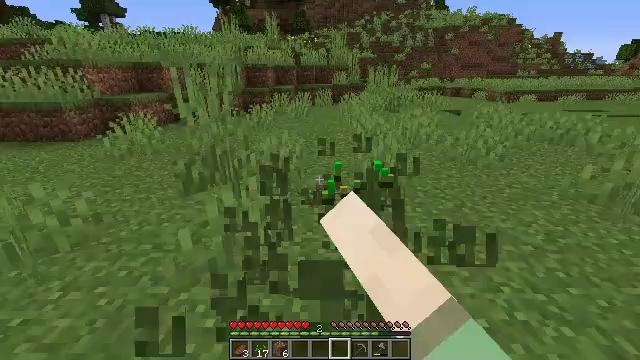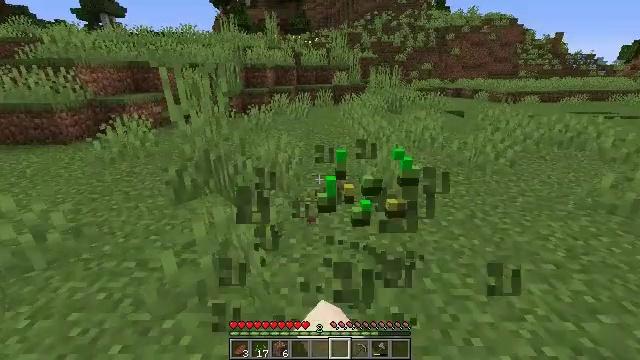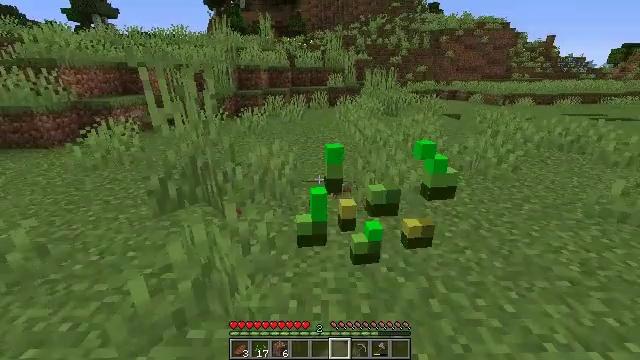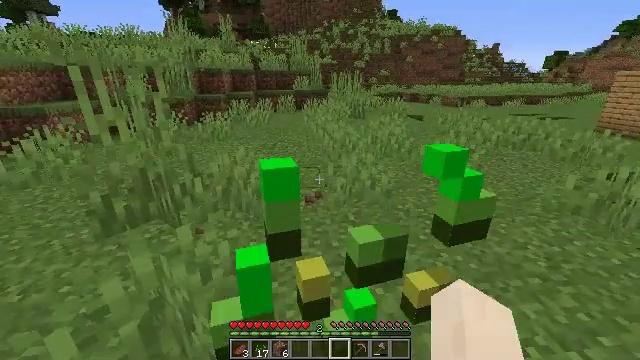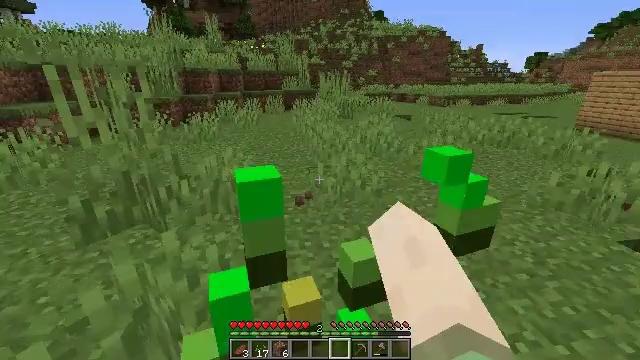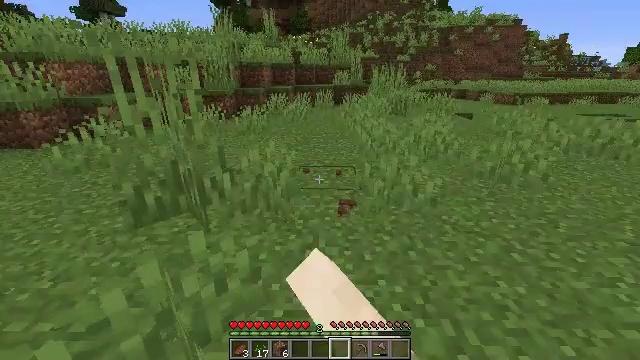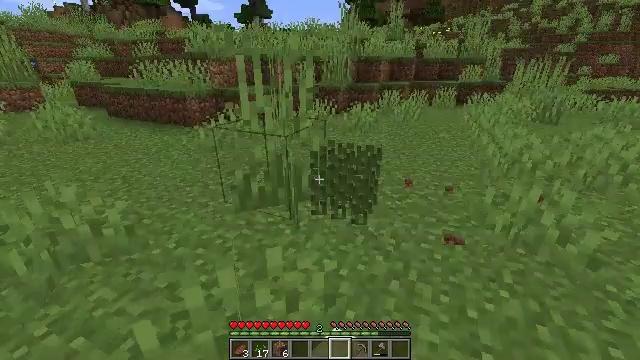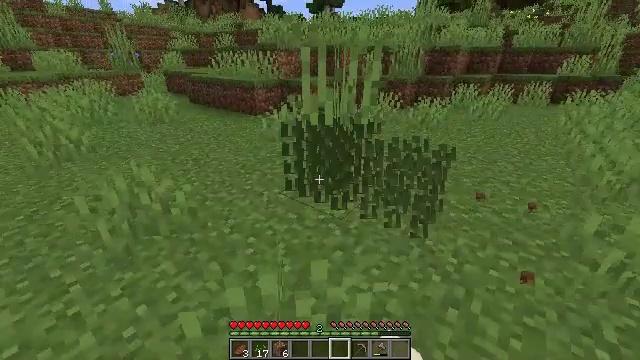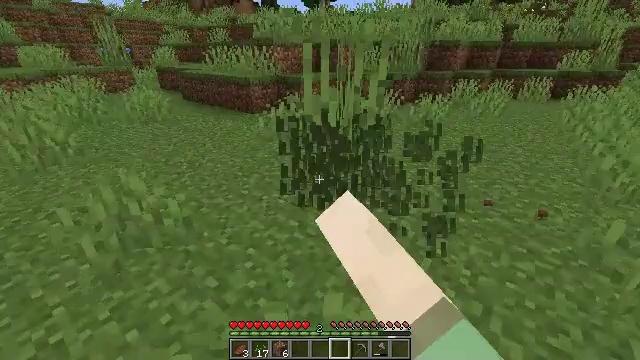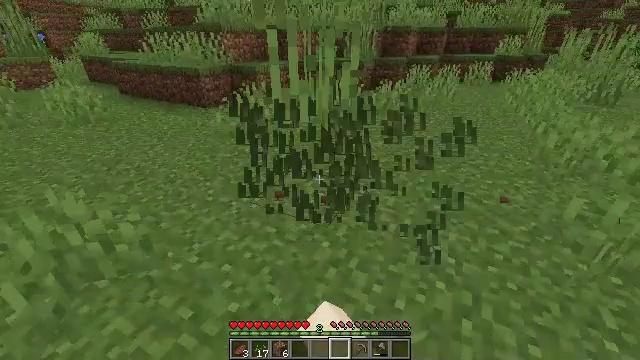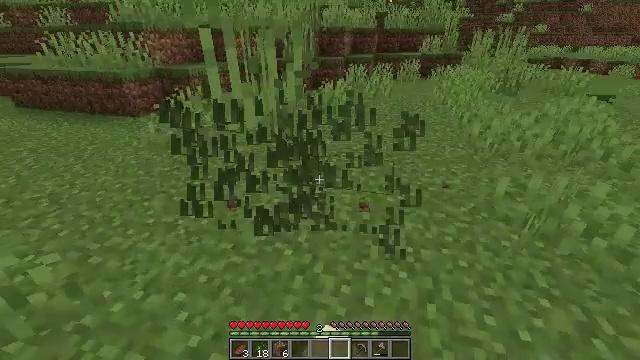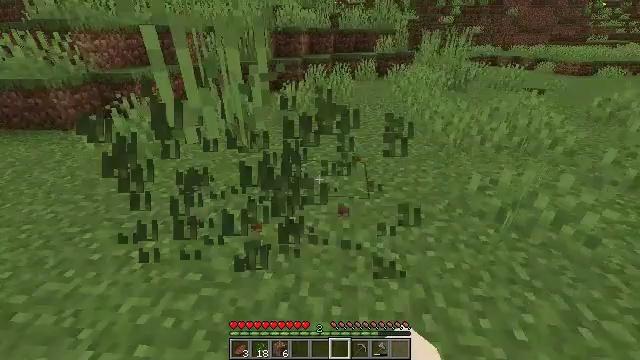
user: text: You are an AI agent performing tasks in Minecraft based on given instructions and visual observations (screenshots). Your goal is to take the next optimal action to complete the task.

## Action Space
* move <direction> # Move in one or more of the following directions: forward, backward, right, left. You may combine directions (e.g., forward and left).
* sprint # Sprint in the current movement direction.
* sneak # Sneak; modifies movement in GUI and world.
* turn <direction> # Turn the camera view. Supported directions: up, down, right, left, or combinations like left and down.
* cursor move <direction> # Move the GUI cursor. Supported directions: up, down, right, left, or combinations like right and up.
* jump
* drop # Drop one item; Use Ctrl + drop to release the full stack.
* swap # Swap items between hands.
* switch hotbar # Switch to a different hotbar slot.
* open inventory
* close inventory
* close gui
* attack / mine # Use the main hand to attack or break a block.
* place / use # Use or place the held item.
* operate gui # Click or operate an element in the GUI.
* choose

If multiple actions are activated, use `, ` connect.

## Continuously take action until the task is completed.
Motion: motion action
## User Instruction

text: Clear away tall grass.
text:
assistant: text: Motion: move forward, attack / mine
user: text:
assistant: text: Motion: move forward, turn right, attack / mine
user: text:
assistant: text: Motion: move forward, turn right, attack / mine
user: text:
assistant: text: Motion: move forward, turn right, attack / mine
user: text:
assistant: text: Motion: move forward, turn left and down, attack / mine
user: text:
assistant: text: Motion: move forward, turn left and down, attack / mine
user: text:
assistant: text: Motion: move forward and move left, turn left and down, attack / mine
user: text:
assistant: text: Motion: move forward and move left, attack / mine
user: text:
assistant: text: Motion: move forward and move left, turn right and down, attack / mine
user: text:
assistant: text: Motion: move forward, turn right, attack / mine
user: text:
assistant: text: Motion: move forward, turn right, attack / mine
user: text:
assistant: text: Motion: attack / mine